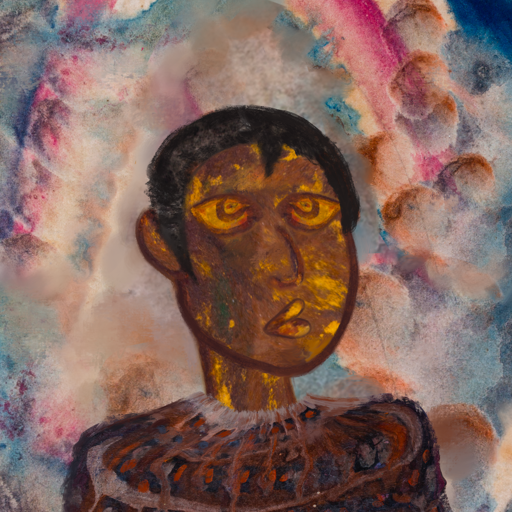
Background: Rupkatha, Head And Neck Side: Comrade, Face Side: Comrade, Bust: Hypocrite, Hair Side: Roy_Bahadur, Head Accessory: Blank, Second Necklace: Blank, Necklace: Blank, Baby: Blank